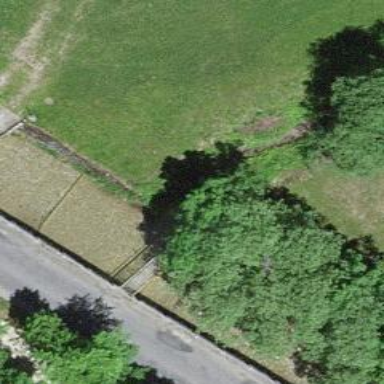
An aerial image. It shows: Path leading to bridge.